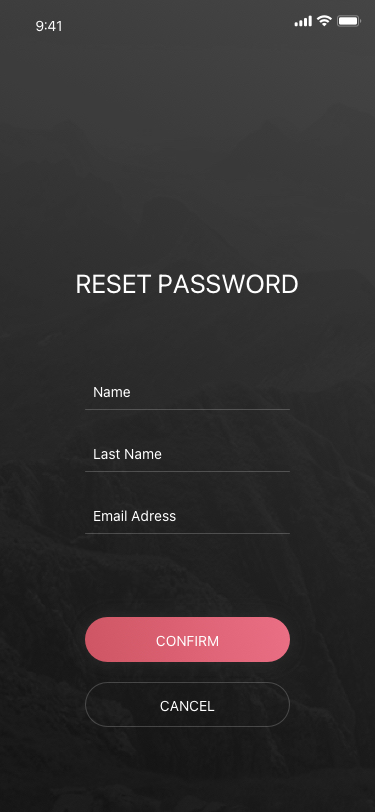
Text in this UI design:
CANCEL
CONFIRM
Email Adress
Last Name
Name
RESET PASSWORD